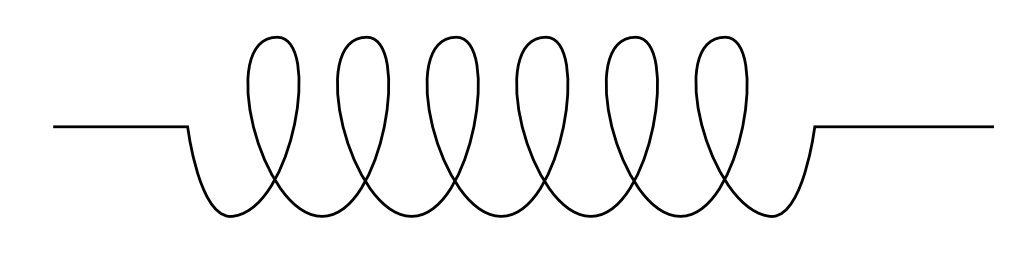
Label: coil, spiral, volute, whorl, helix